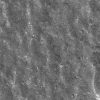
Atmospheric dust classification: not_dusty